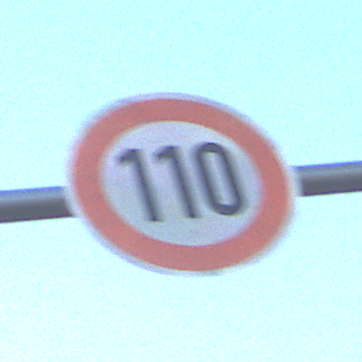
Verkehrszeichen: Geschwindigkeit110
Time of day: Dawn
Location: Outdoor (Nature)
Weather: Clear
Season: NotSpecified
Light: Natural